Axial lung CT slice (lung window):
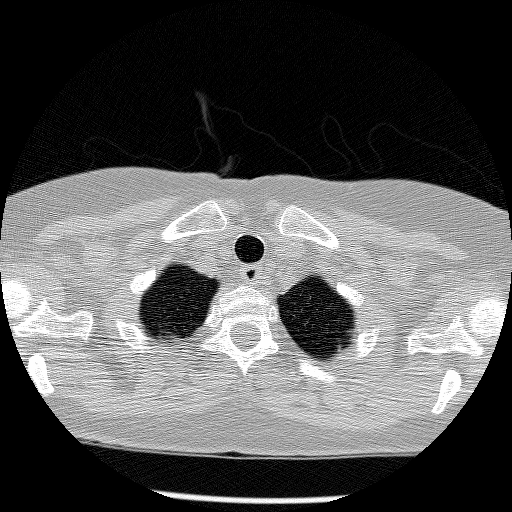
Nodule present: no